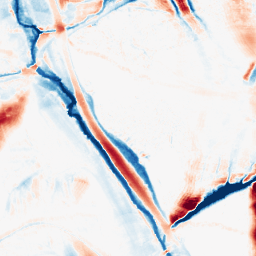
Category: morphological
Decomposition family: morphological_ellipse
Decomposition parameters: operation: average
width: 20
height: 50
Upsampling method: bilinear
Upsampling parameters: scale: 4
Upsampling scale: 4